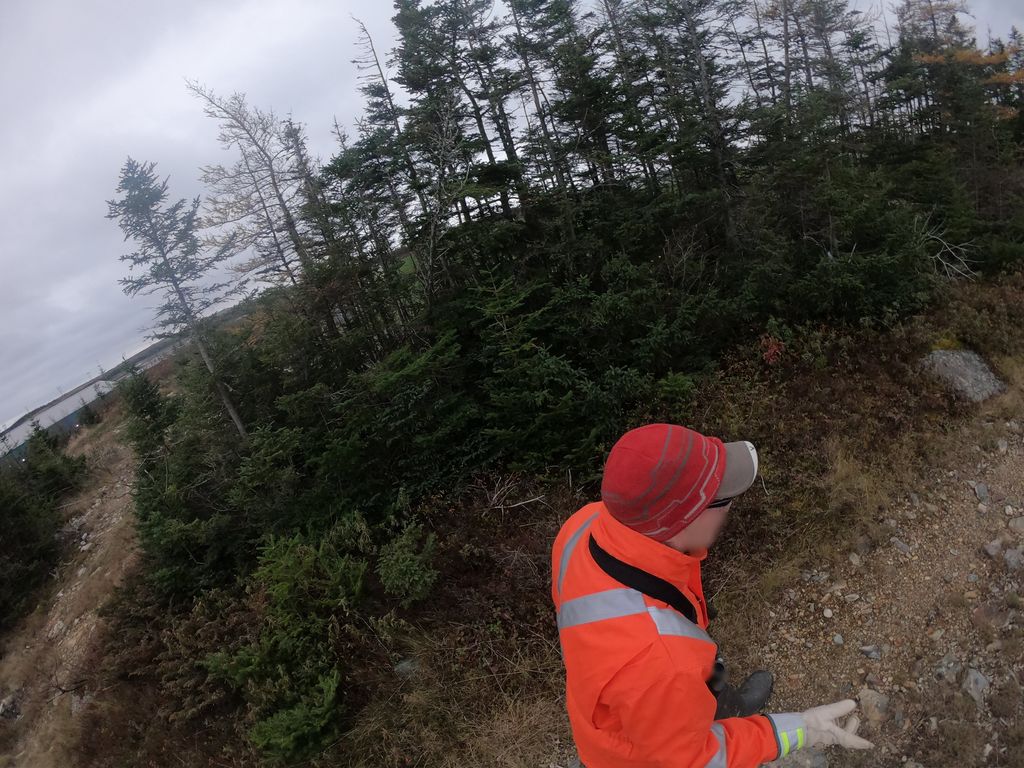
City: st_johns